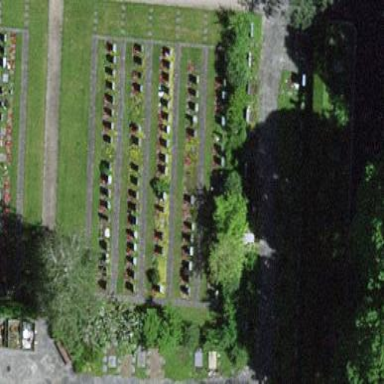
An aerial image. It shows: Graveyard.